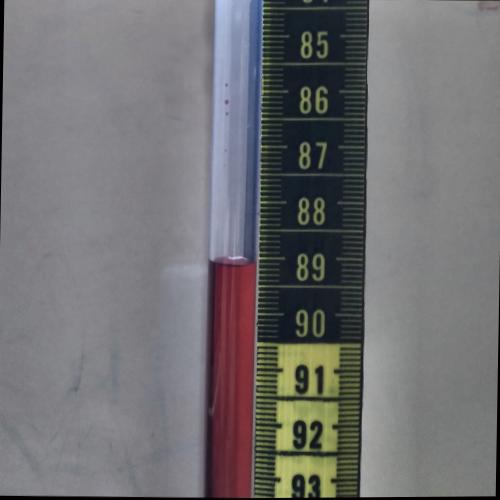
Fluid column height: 89.1 cm